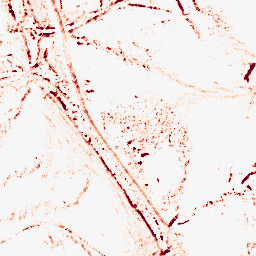
Category: morphological
Decomposition family: morphological_diamond
Decomposition parameters: operation: opening
radius: 3
Upsampling method: lanczos
Upsampling parameters: scale: 2
Upsampling scale: 2